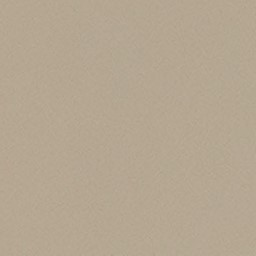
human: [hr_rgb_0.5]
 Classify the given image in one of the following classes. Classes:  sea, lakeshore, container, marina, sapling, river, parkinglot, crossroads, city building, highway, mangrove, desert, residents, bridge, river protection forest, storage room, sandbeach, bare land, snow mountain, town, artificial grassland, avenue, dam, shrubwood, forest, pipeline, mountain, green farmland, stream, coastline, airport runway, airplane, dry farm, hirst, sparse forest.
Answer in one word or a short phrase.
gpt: desert